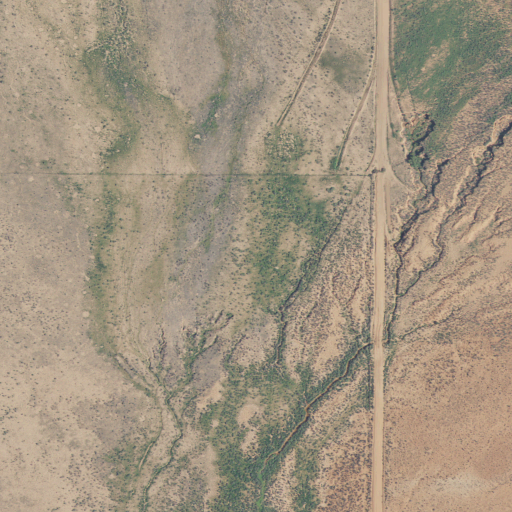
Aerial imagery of valley in Utah named White Sage Wash containing only shrub